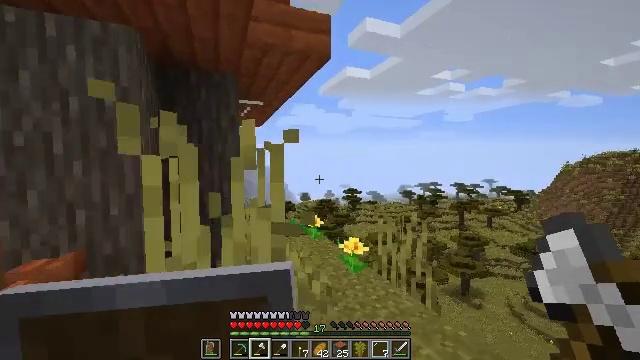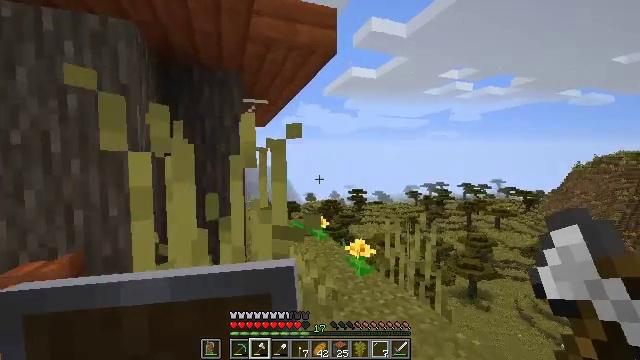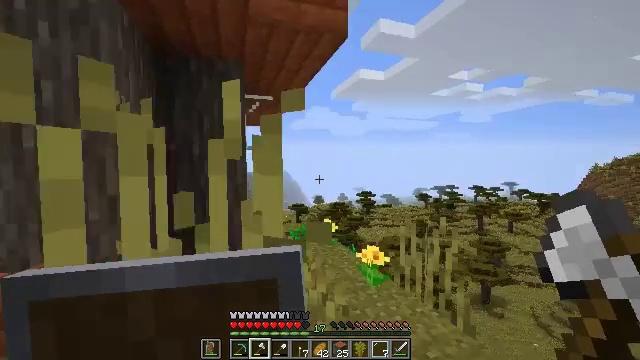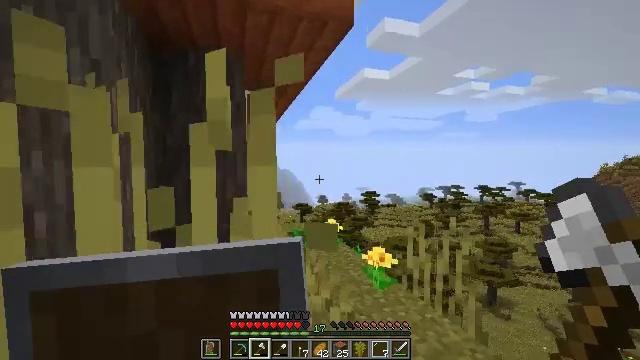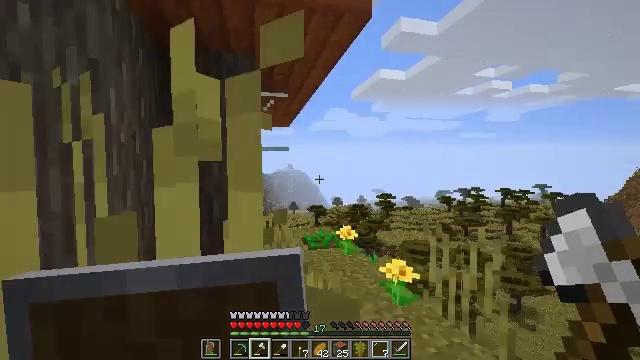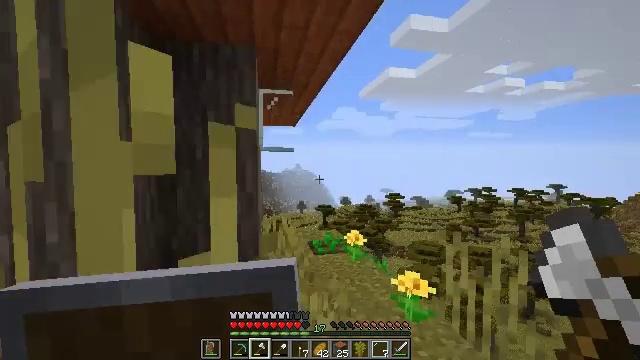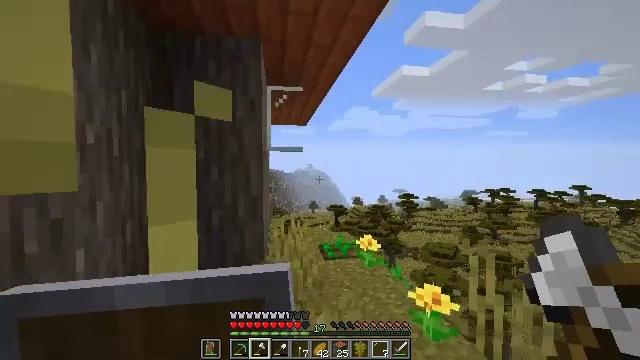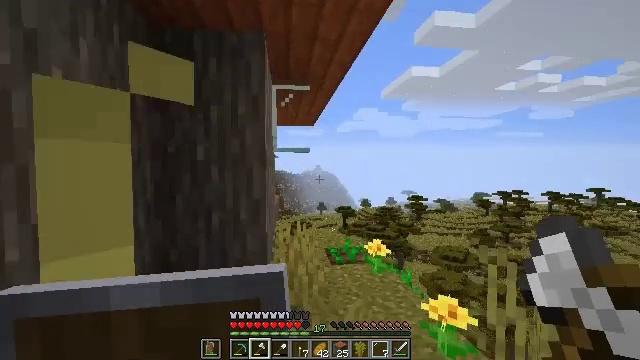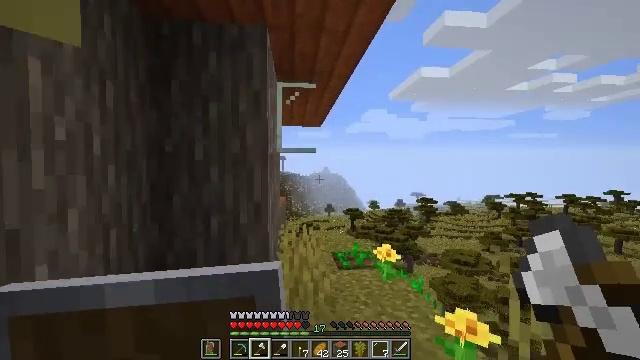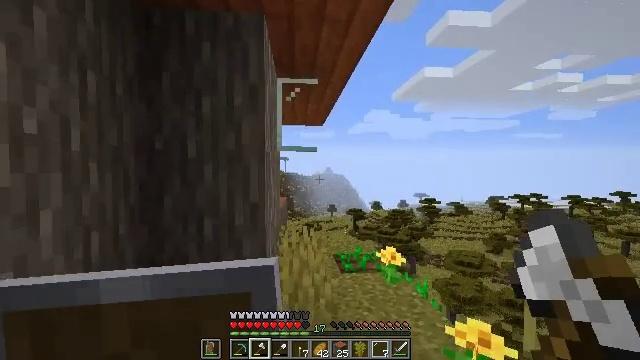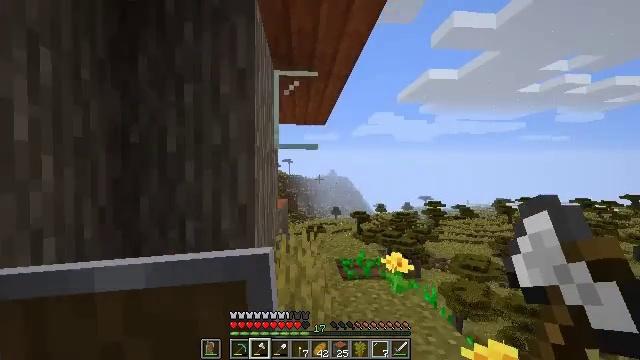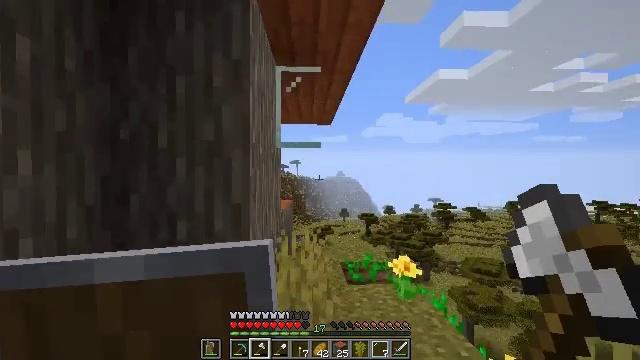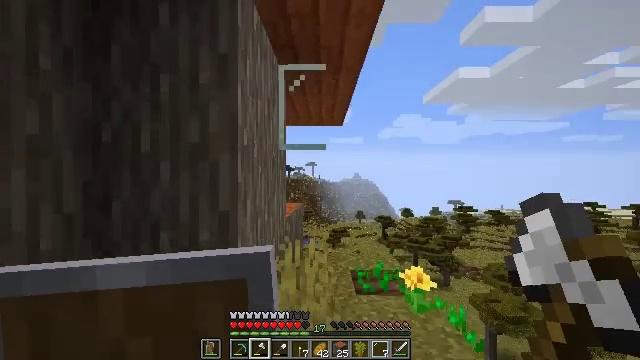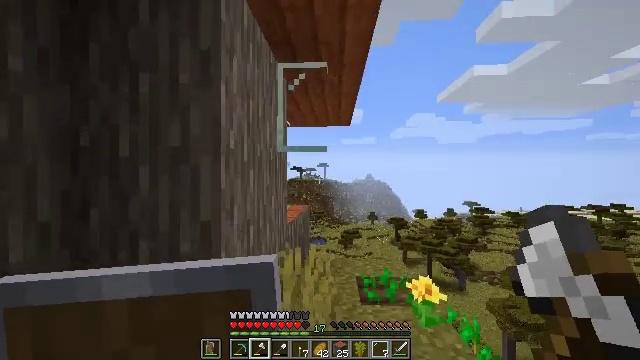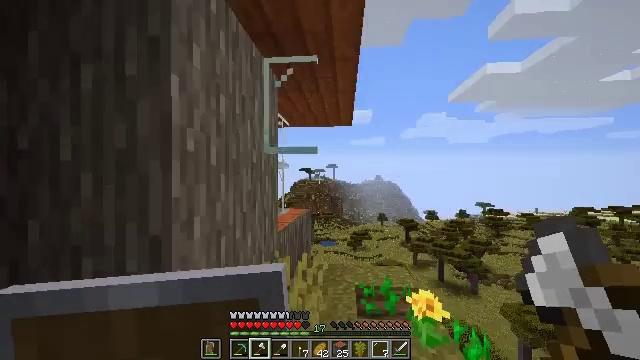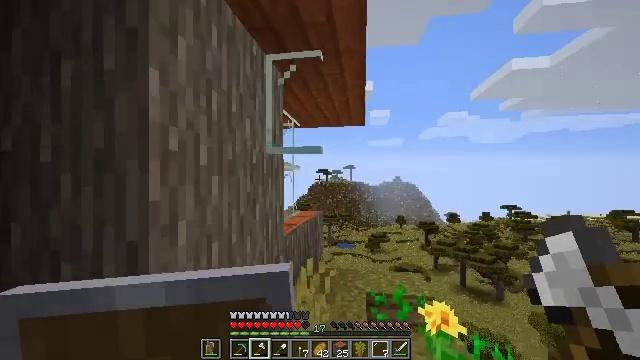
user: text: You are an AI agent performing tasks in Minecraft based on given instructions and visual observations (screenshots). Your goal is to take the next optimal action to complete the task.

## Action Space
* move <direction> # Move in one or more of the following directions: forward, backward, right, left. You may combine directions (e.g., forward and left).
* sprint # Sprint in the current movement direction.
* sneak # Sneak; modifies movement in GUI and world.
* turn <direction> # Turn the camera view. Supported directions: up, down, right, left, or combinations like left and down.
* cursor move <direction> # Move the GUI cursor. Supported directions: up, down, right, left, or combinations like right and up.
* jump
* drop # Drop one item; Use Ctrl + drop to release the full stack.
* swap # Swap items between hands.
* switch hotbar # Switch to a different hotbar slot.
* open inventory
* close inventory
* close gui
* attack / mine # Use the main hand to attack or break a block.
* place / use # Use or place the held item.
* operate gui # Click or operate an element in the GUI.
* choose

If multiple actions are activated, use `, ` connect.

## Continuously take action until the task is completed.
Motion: motion action
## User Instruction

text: Destroy the glass pane to clear a path.
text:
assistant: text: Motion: move forward, turn left
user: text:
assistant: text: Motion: move forward, turn left
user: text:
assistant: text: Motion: move forward
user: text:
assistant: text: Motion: move forward, turn left
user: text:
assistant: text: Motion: move forward, turn left
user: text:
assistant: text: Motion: move forward, turn left
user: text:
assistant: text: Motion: move forward, turn left
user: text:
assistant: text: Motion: move forward, turn left
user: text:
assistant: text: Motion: move forward
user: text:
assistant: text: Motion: move forward and move right
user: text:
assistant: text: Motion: move forward and move right, turn left
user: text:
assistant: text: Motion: move forward and move right, turn left
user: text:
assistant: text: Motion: move forward and move right, turn left
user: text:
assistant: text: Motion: move forward and move right, turn left
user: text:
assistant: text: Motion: move forward and move right, turn left
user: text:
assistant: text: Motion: move forward, turn left
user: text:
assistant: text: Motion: move forward, turn left
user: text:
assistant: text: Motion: move forward, turn left
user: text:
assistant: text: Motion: move forward
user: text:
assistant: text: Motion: move forward, turn left
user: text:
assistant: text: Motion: move forward, turn left
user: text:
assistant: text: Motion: move forward and move right
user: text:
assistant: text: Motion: move forward and move right, turn left
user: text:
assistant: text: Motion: move forward and move right, turn left and up
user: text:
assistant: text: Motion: move right, turn left and up
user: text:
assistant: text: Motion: turn left and up
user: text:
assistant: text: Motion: turn left and up
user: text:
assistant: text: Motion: turn left and up
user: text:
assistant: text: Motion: turn left and up
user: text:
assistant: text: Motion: turn left and up